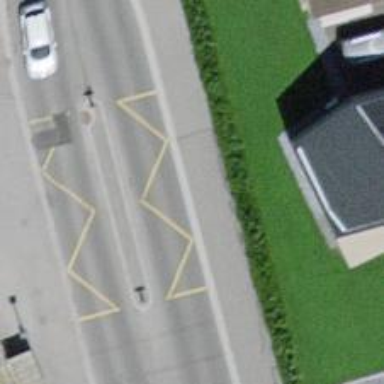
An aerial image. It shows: Bus stop with sheltered platform for public transport.